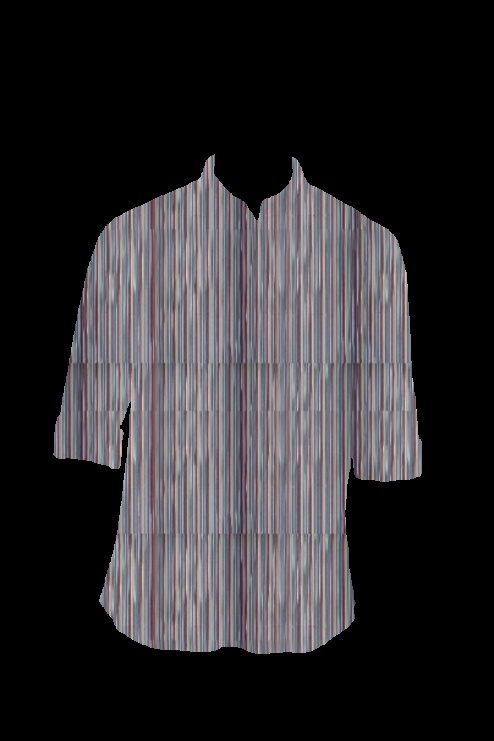
blue multi stripe tee